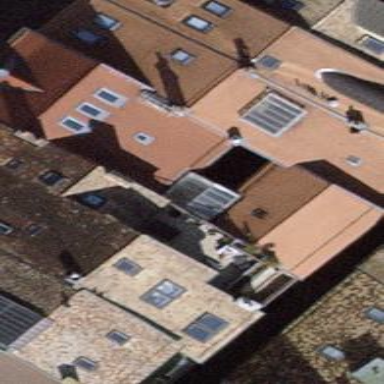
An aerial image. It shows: Gabled building with roof made of roof tiles. The roof is oriented across the building.